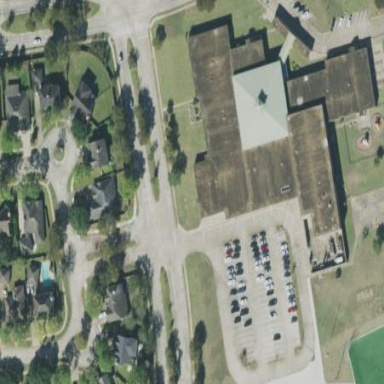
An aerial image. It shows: School building.